You are looking at the short-time Fourier spectrogram of a bearing's acceleration signal. Classify the bearing condition as one of: normal, inner_race, outer_race, ball.
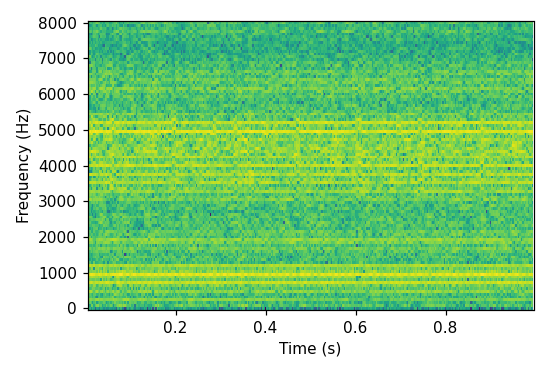
Answer: outer_race